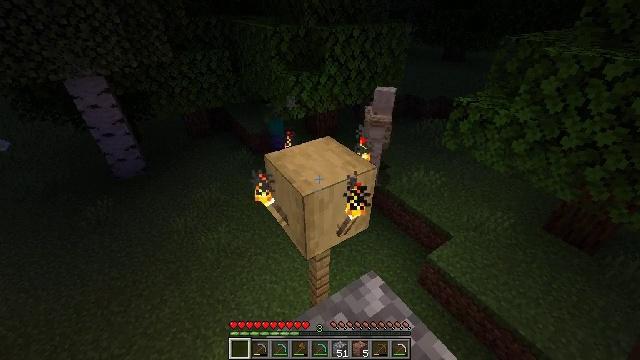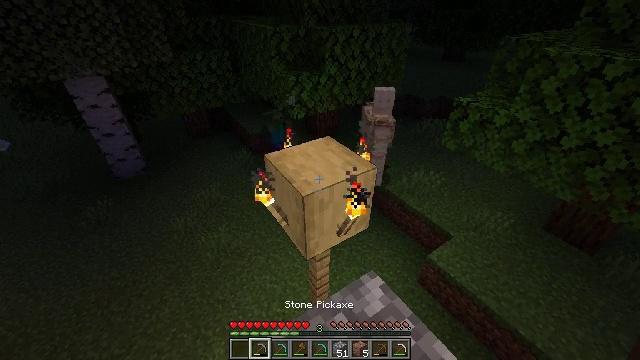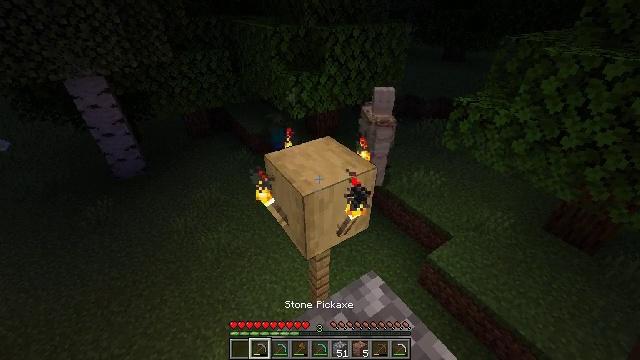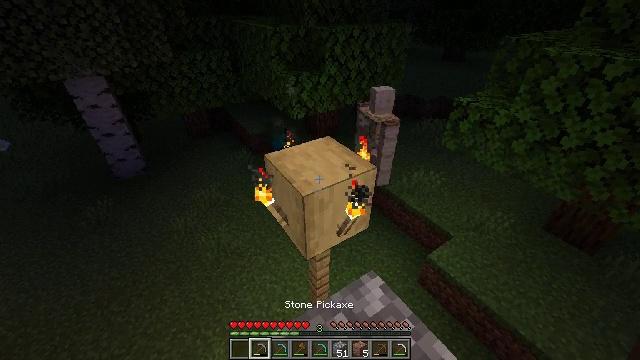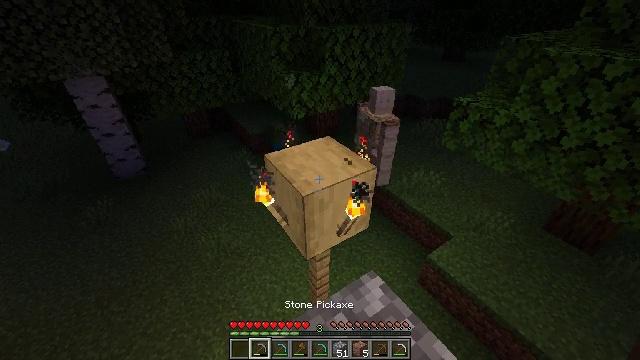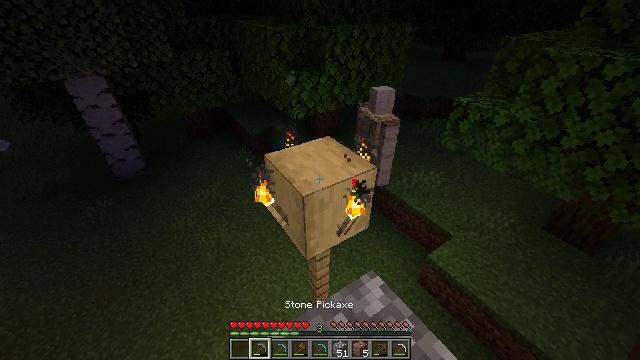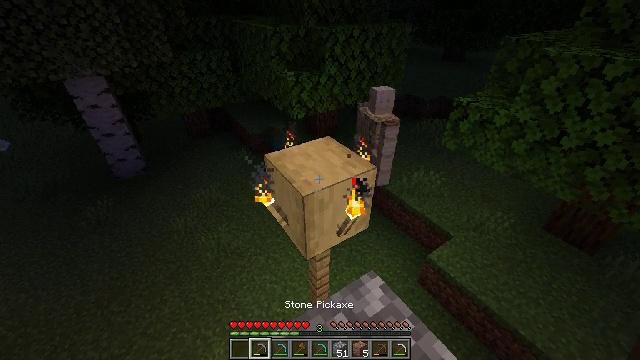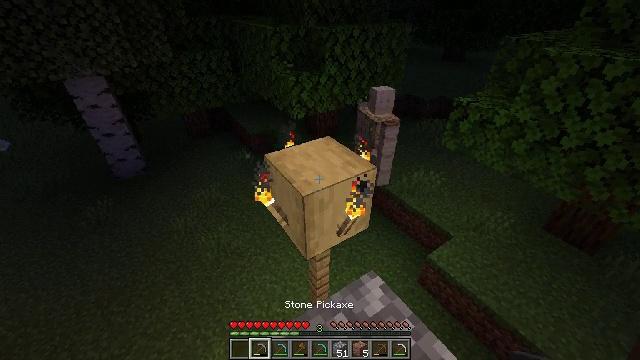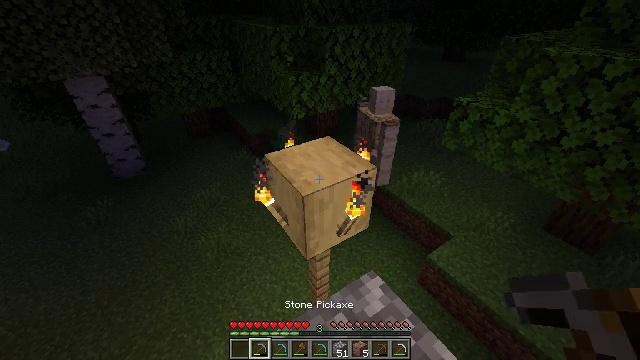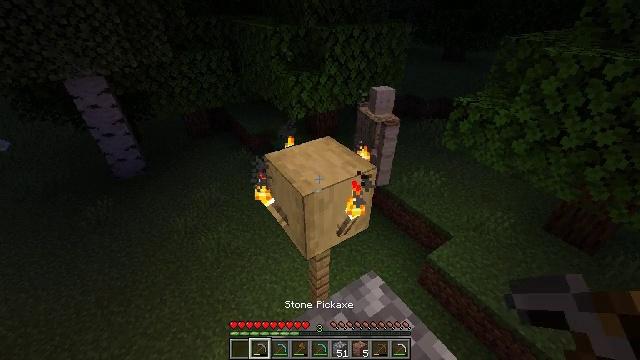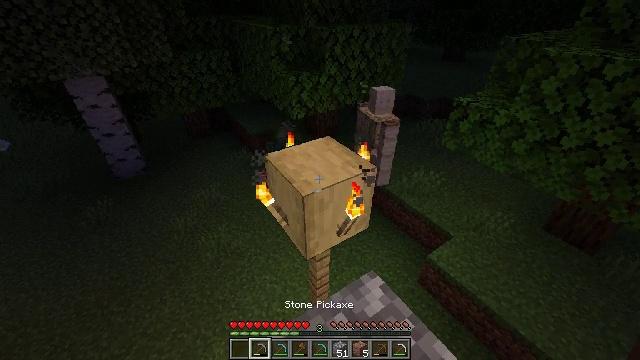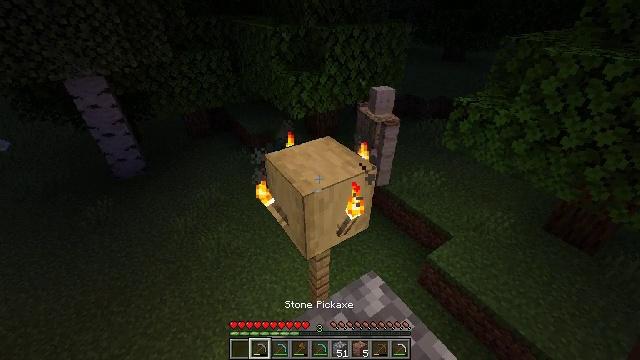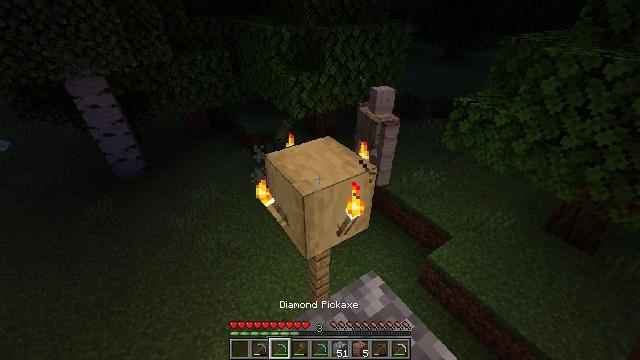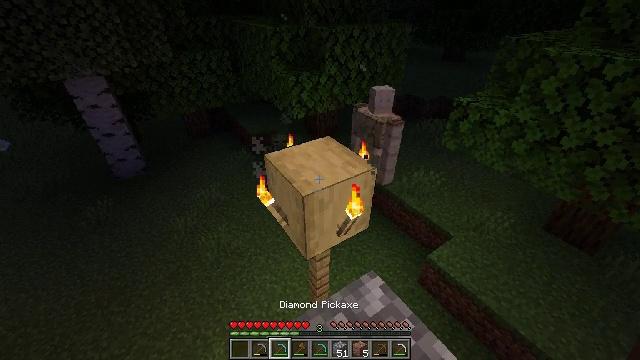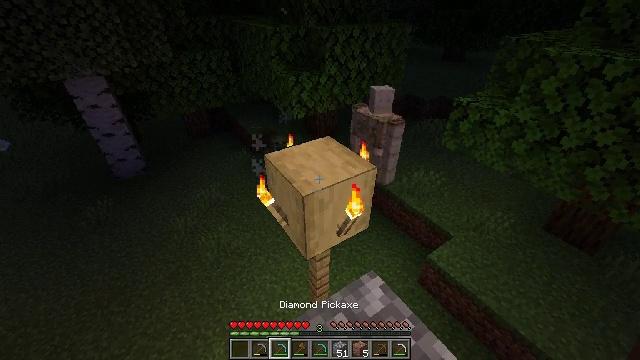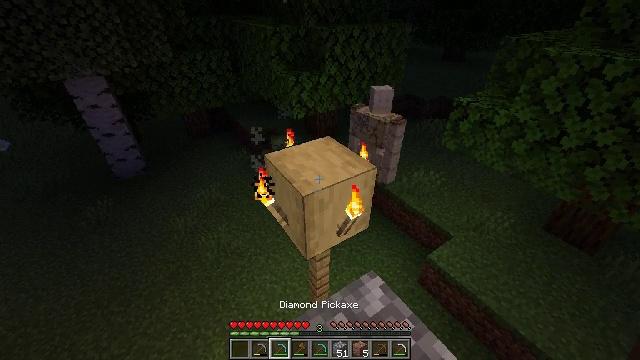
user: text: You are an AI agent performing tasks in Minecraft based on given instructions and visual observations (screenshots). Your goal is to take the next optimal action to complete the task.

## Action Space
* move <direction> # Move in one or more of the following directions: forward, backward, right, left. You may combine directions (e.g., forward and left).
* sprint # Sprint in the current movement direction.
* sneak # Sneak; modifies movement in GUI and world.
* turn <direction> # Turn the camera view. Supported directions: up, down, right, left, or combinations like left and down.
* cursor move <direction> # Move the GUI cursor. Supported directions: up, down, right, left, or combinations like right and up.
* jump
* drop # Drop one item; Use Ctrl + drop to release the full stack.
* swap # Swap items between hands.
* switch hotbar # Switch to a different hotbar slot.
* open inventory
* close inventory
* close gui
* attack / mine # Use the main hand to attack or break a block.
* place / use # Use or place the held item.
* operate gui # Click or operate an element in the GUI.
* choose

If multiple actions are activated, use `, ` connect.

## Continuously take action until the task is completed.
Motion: motion action
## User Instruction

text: Gather stripped oak wood for building.
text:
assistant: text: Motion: no_op
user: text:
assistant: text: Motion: no_op
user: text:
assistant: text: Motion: no_op
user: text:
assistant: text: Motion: no_op
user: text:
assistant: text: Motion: no_op
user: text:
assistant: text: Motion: no_op
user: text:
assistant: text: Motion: no_op
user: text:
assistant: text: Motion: no_op
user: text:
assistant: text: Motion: no_op
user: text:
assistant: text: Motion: no_op
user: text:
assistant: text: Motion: no_op
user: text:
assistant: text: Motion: no_op
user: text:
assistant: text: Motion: no_op
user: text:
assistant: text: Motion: no_op
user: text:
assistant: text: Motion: no_op
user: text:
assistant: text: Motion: no_op
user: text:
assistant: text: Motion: no_op
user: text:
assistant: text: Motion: no_op
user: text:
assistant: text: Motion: no_op
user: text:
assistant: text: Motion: no_op
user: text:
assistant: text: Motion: no_op
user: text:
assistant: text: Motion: no_op
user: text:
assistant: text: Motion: turn right
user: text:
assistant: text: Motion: no_op
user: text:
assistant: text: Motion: no_op
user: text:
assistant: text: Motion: no_op
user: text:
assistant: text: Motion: turn right
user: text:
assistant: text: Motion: turn right and up
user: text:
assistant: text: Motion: turn right and up
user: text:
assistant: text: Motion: no_op